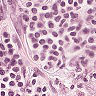
Metastatic tissue present: no